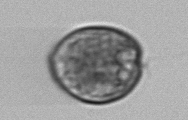
Label: Prorocentrum